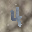
Label: 4